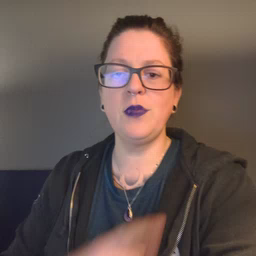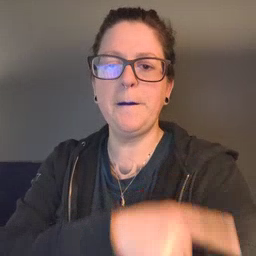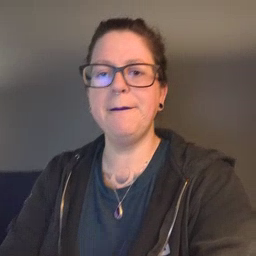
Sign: arm